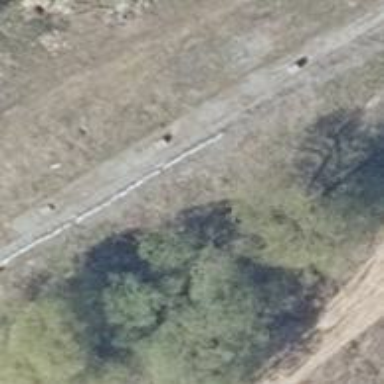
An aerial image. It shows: Abandoned railway running alongside asphalt cycleway. The area features embankment and is part of historic railway.